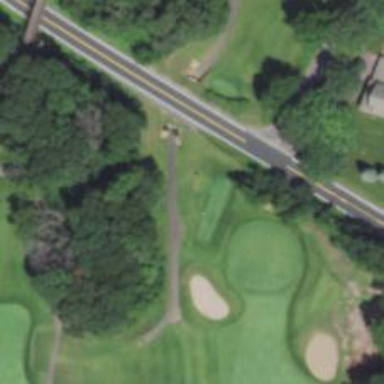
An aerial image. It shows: Pathway for golfing.